Question: I've searched extensively online and haven't found a solution for this using reactable, datatable, or formattable. I'm trying to create a table where the title of the table is aligned with the search bar. In all examples that I've seen, the search bar creates it's own row so you can't have the title in that same row so they're never even.
Here is the code I have so far:
'''
datatable(iris,
options = list(dom = 'ft'),
caption = htmltools::tags$caption(style = 'caption-side: top;
text-align: left;
color:black;
font-size:24px;
font-weight: bold;', "My title"))
'''
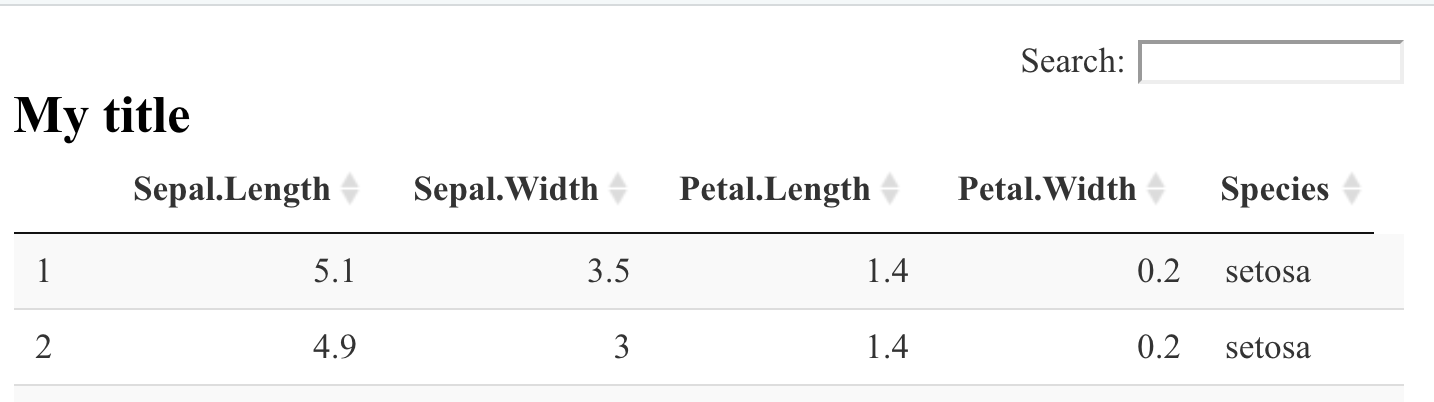
Answer: Thanks @andrewJames! This helped me get started. If using a Shiny app, add the following code to your css file so that the text is aligned with the search bar of a dataTable. Note that the title and table are separate. It is not a title defined in dataTable.
'''
#table-title {
position: relative; top: 60px;
}
'''
Where #table-title is in your ui. For example:
'''
fluidRow(column(width = 12, align = "left", div(id = "table-title", textOutput("table_title")))),
fluidRow(column(width = 12, align = "left", div(id = "my-table", dataTableOutput("my_table"))))
'''